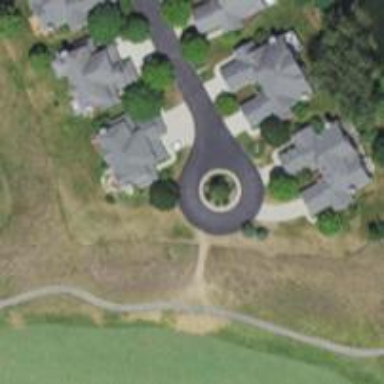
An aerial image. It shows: Turning loop on the road.